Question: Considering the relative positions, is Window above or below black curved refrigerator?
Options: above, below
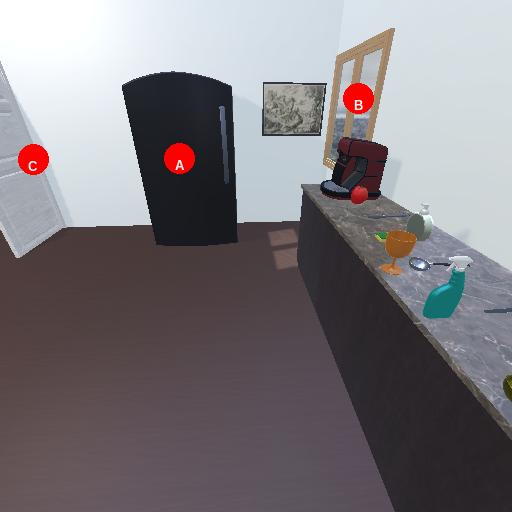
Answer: above